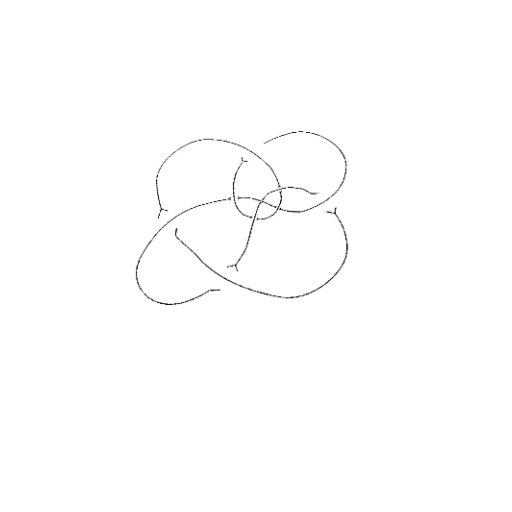
Crossing number: 9